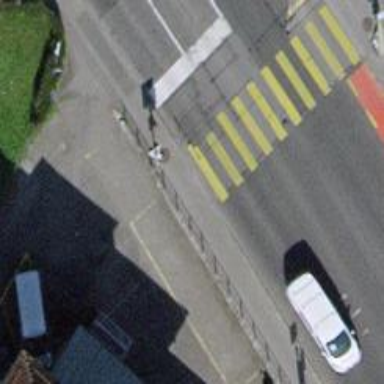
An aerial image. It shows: Sidewalk along the footway.